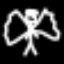
Label: angel